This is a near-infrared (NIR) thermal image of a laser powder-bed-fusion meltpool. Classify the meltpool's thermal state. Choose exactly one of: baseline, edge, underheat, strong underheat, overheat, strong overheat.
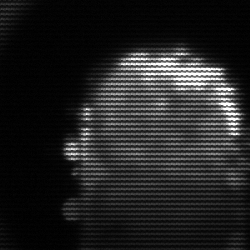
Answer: baseline